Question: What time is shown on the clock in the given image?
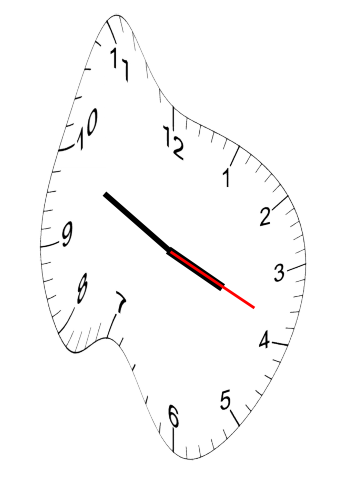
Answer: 03:49:19